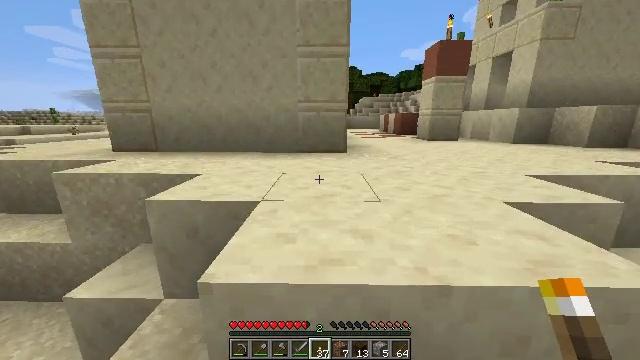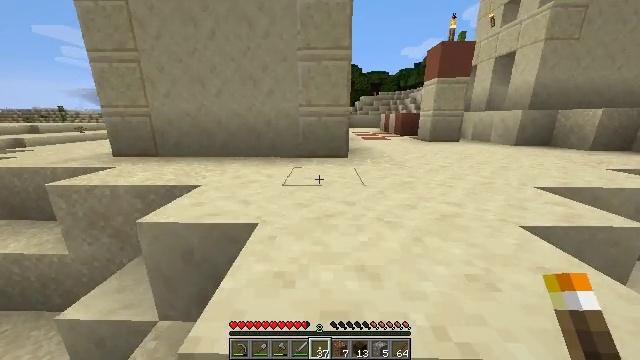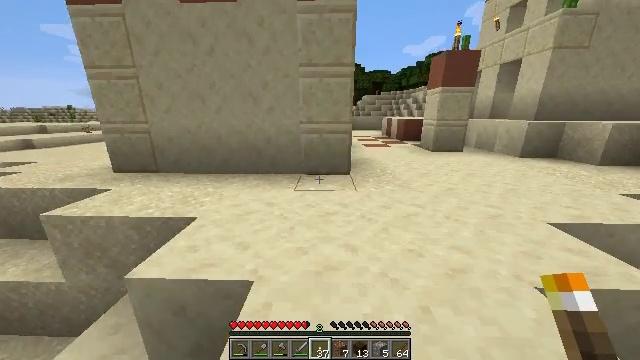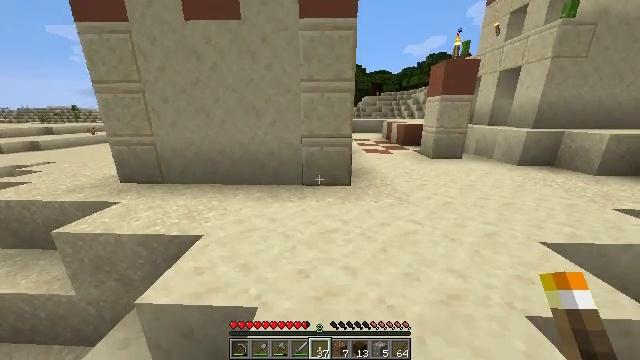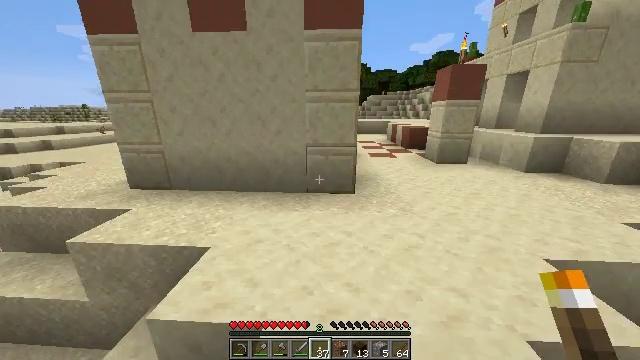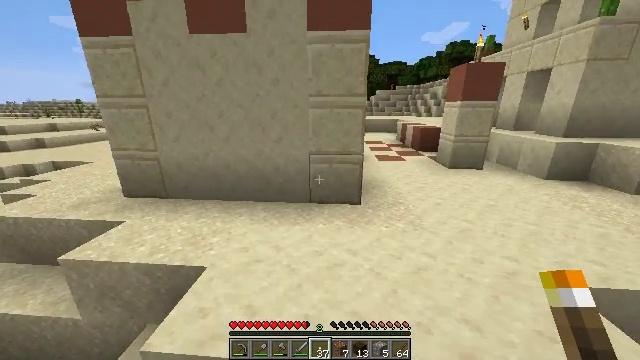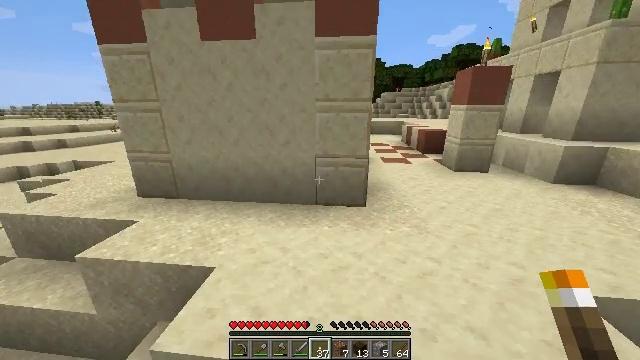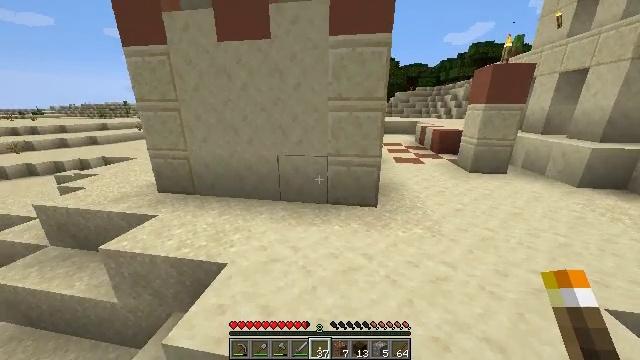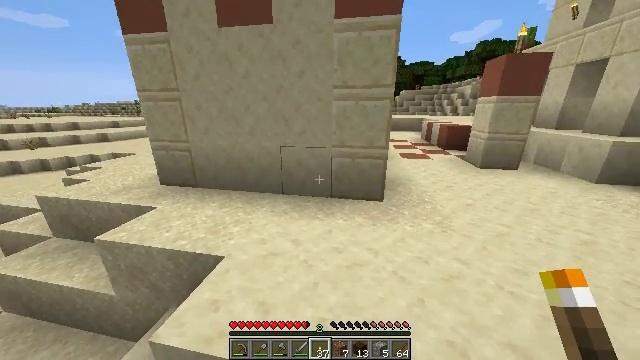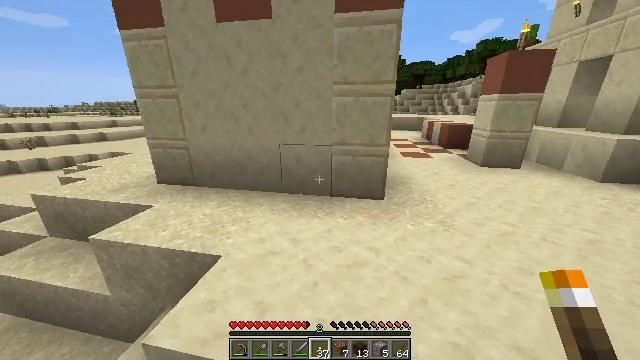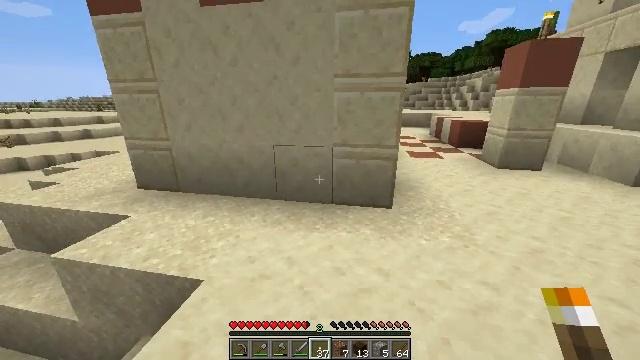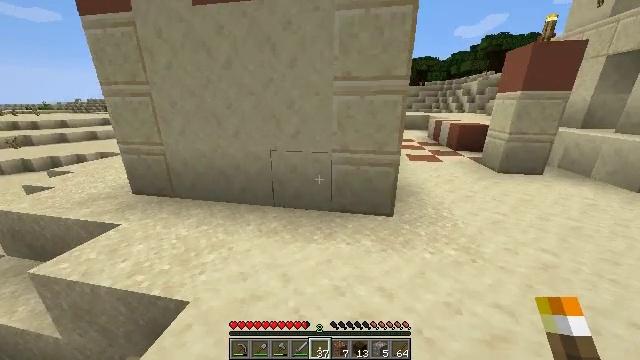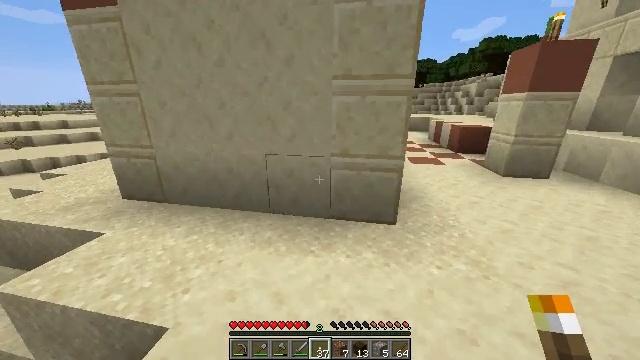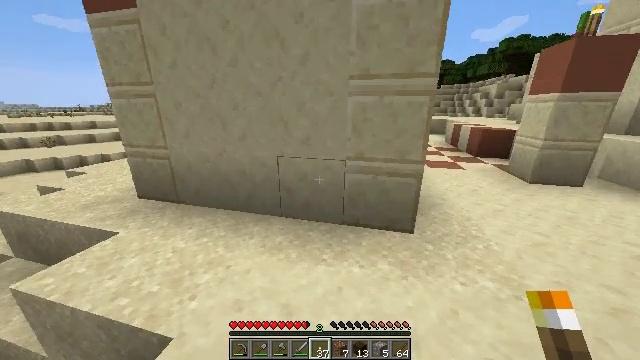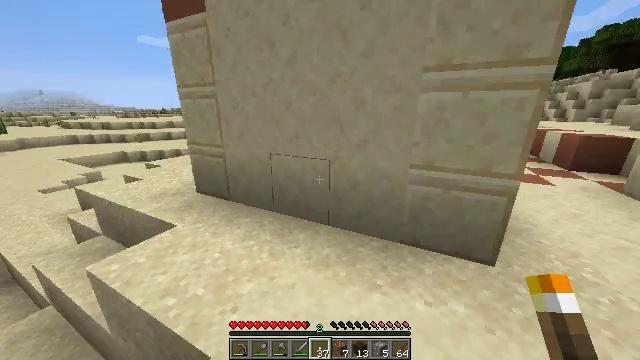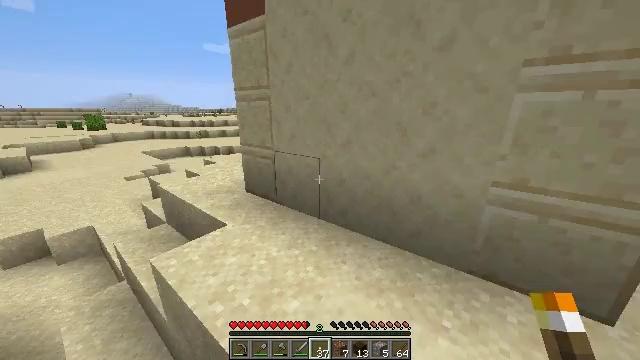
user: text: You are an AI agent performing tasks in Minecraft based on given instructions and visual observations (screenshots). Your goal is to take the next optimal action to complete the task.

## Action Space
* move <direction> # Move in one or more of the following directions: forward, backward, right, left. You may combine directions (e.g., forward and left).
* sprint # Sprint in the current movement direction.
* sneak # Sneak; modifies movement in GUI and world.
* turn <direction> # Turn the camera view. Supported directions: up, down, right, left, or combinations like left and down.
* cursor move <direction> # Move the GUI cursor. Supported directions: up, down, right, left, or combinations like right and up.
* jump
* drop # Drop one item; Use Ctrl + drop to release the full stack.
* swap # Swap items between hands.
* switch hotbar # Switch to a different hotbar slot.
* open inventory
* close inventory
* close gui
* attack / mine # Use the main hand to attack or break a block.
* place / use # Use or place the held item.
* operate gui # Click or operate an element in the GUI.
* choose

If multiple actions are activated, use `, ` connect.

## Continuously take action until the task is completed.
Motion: motion action
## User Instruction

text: Attack the lime bed to recycle it.
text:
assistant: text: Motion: move forward, sprint, turn down, jump
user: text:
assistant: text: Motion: move forward, sprint, jump
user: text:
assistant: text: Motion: move forward, sprint, jump
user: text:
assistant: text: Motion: move forward, sprint, turn left, jump
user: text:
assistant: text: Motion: move forward, sprint, turn left
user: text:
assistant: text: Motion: move forward, sprint, turn left
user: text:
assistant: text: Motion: move forward, sprint, turn left
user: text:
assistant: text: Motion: move forward, sprint, turn left
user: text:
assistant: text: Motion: move forward, sprint
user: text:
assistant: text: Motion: move forward, sprint
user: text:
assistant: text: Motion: move forward, sprint
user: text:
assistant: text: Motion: move forward, sprint
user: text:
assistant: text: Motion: move forward and move left, sprint, turn left
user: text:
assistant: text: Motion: move forward and move left, sprint, turn left
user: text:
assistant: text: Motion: move forward and move left, sprint, turn left
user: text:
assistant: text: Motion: move forward and move left, sprint, turn left
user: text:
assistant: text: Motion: move forward and move left, sprint, turn left
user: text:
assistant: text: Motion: move forward and move left, sprint
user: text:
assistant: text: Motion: move forward, sprint
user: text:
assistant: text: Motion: move forward, sprint
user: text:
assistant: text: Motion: move forward, sprint
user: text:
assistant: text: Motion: move forward, sprint
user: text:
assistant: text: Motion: move forward, sprint
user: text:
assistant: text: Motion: move forward, sprint
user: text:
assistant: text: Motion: move forward, sprint
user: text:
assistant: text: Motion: move forward and move left, sprint
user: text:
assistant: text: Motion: move forward and move left, sprint
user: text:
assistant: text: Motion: move forward and move left, sprint, turn right
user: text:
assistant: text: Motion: move forward and move left, sprint, turn right
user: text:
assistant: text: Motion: move forward and move left, sprint, turn right